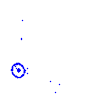
Particle: proton